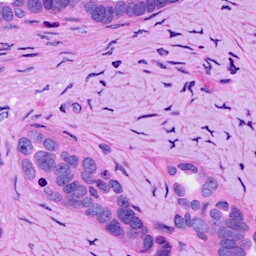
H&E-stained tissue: Ovarian